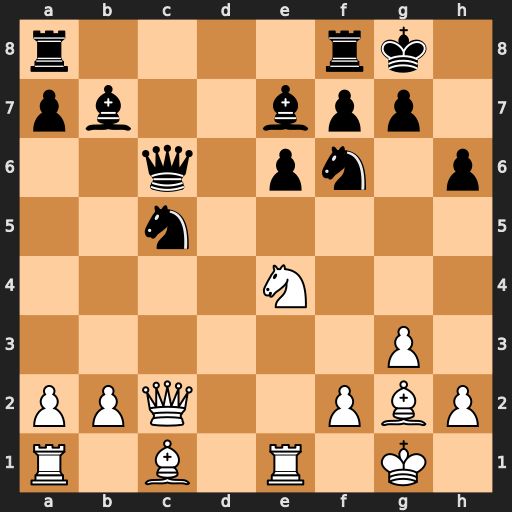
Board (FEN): r4rk1/pb2bpp1/2q1pn1p/2n5/4N3/6P1/PPQ2PBP/R1B1R1K1
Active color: w
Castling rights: -
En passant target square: -
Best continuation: Nxf6+ Bxf6 Bxc6